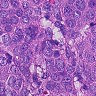
Metastatic tissue present: yes